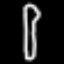
Label: fork